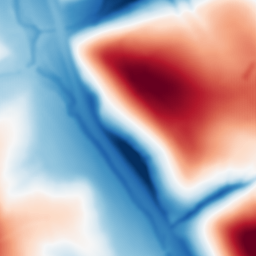
Category: multiscale
Decomposition family: dog_multiscale
Decomposition parameters: sigma_ratio: 2
n_scales: 5
base_sigma: 2
Upsampling method: fft_zeropad
Upsampling parameters: scale: 2
Upsampling scale: 2